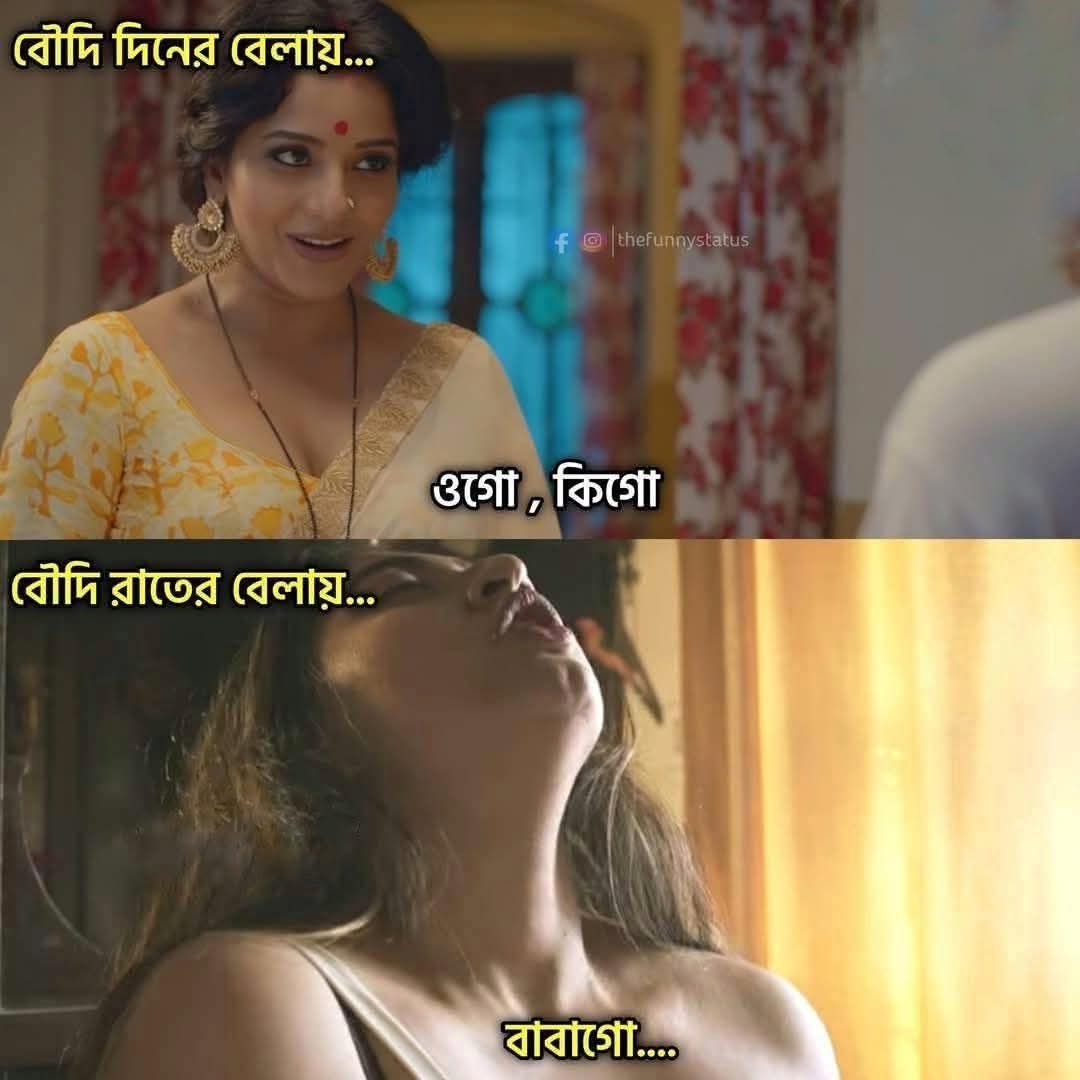
Text: বৌদি দিনের বেলায়...
ওগো, কিগো
বৌদি রাতের বেলায়...
বাবাগো....
Label: Non Hate